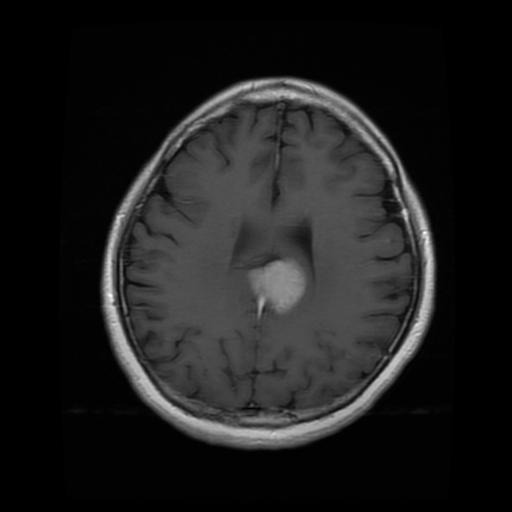
Label: meningioma